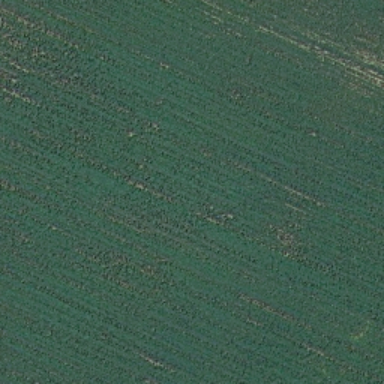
There is a piece of formland .